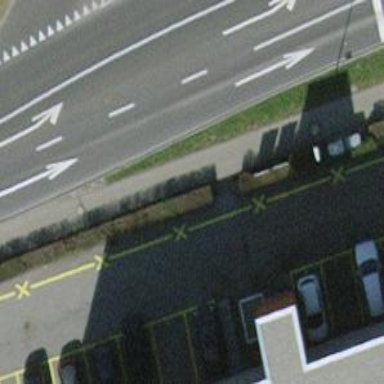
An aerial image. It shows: Hedge acting as barrier.